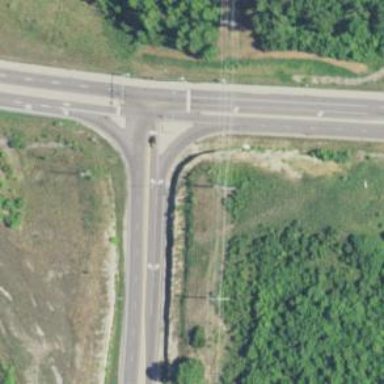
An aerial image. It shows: Secondary link road.